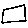
Label: square